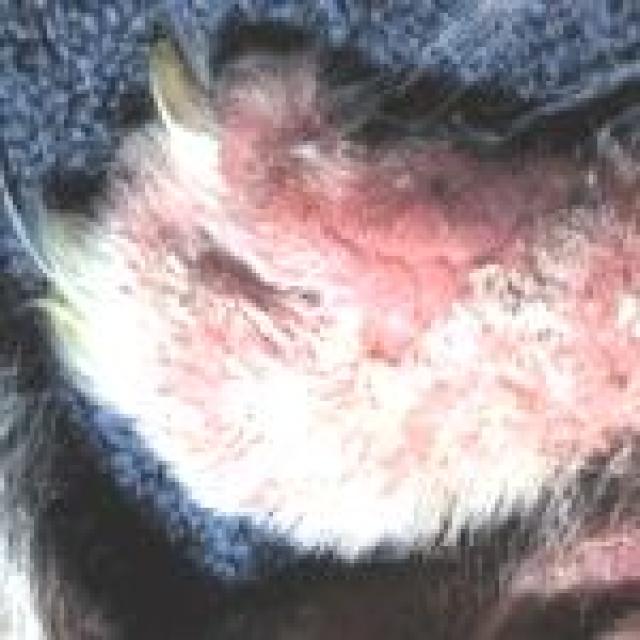
Canine fungal skin infection — characterized by alopecia, scaling, crusting, and circular lesions. Common agents include Malassezia and Candida species.